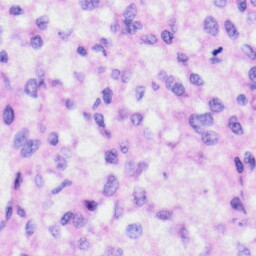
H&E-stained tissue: Liver